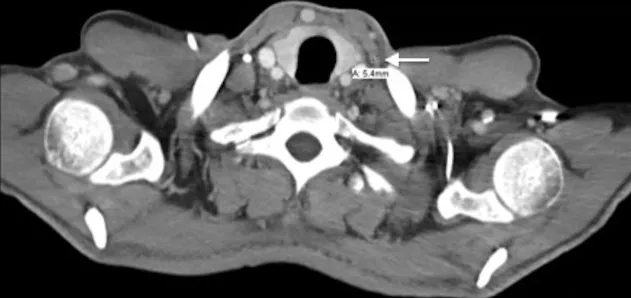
Transverse CT image taken from Patient 1 after four cycles of FOLFOX. . This image shows that the left supraclavicular node decreased in size to 0.8 x 0.6 cm from 1.4 x 2.0 cm.
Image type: radiology (ct)